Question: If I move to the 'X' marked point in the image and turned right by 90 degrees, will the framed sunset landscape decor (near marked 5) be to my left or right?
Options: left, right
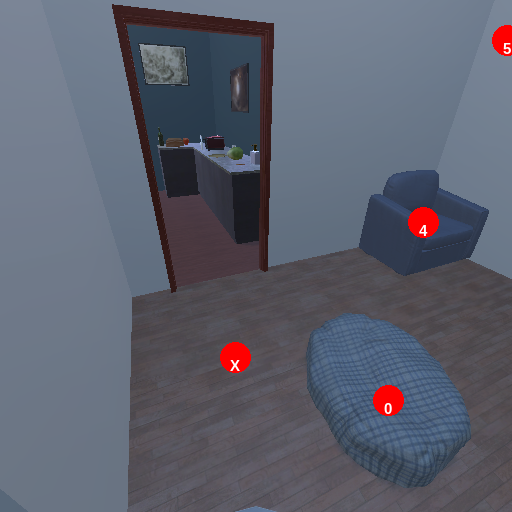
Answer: left